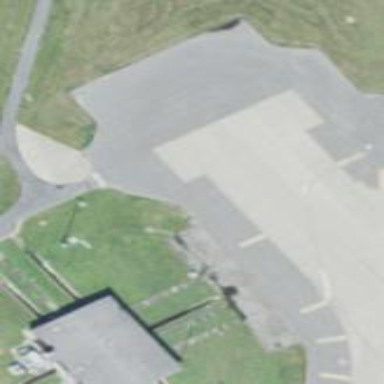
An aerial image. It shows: Apron at the airport.